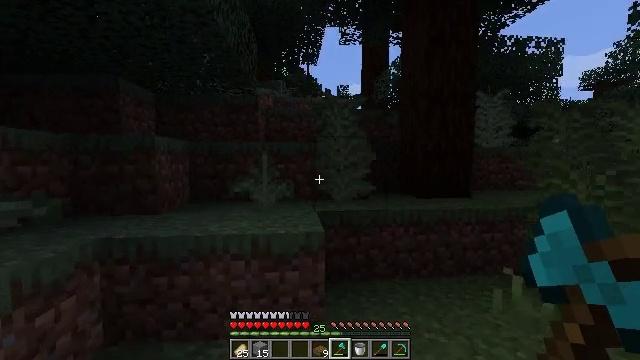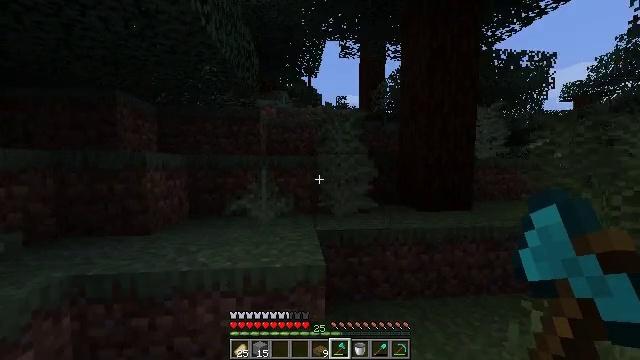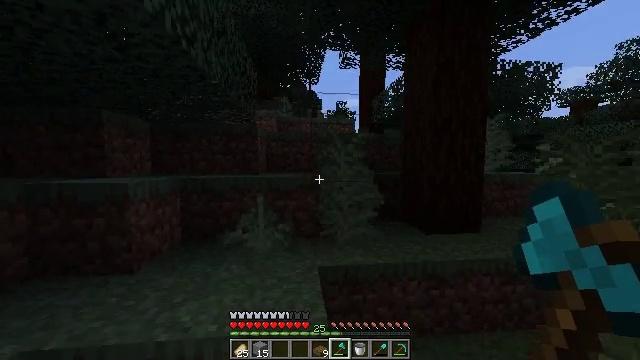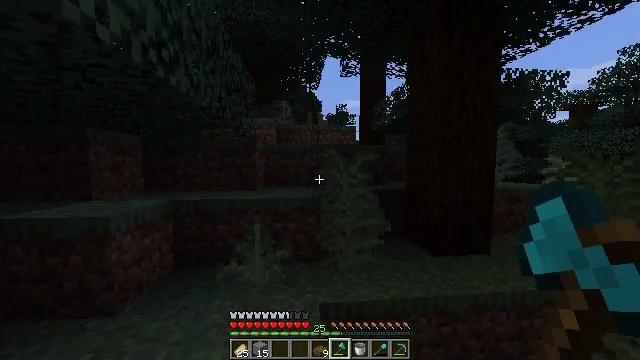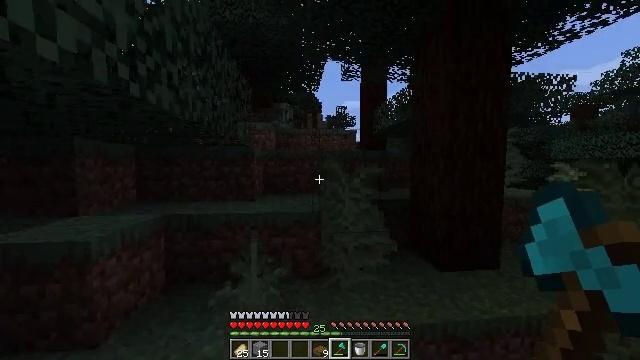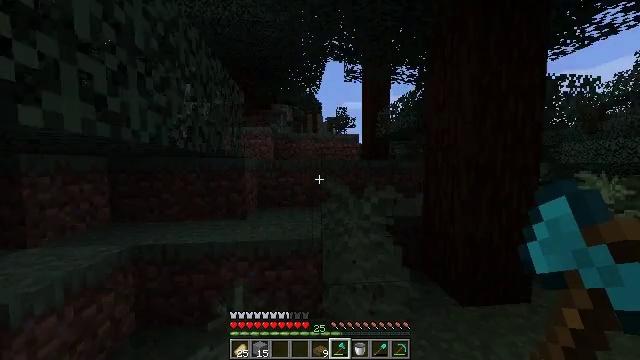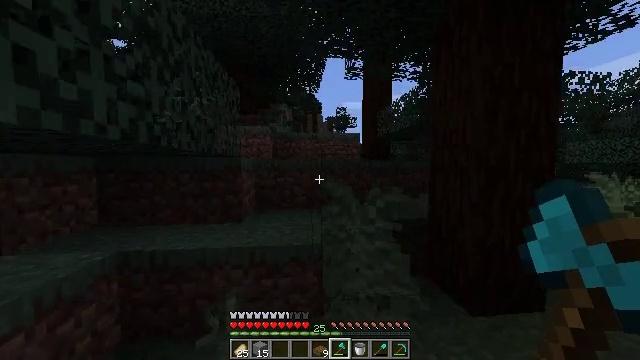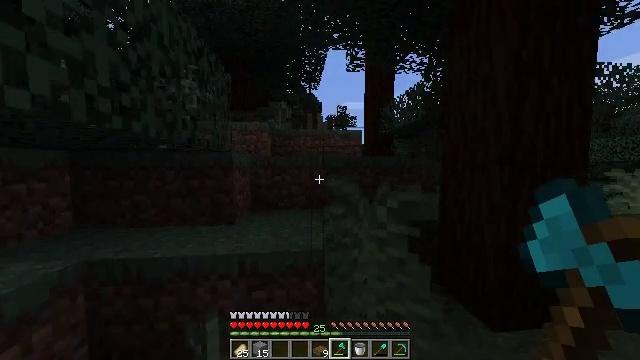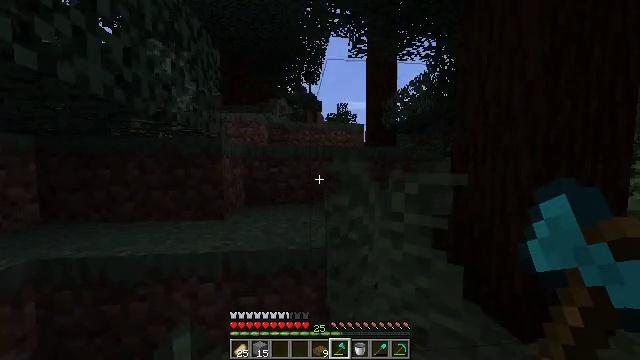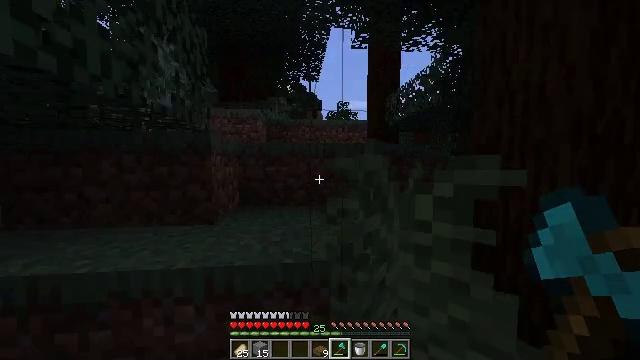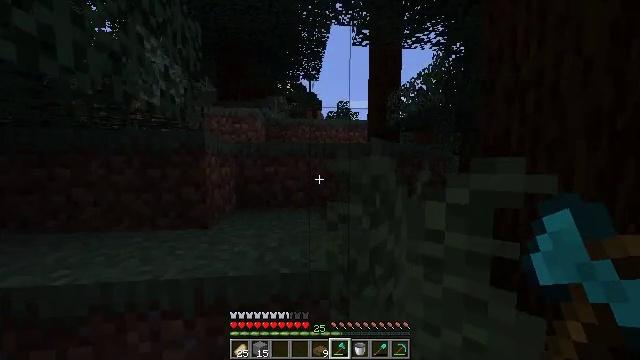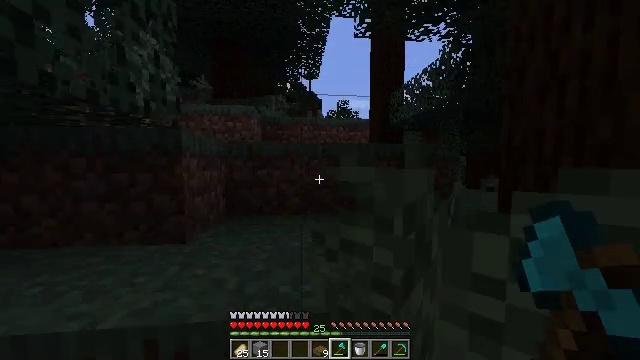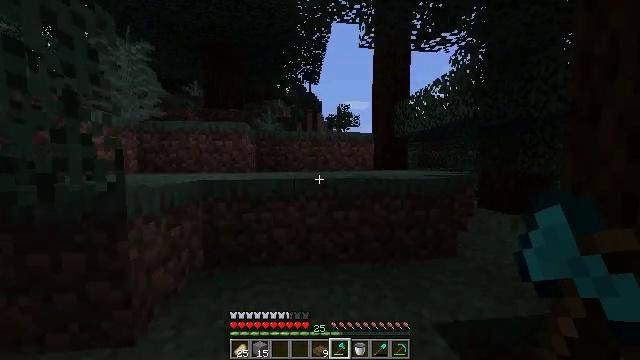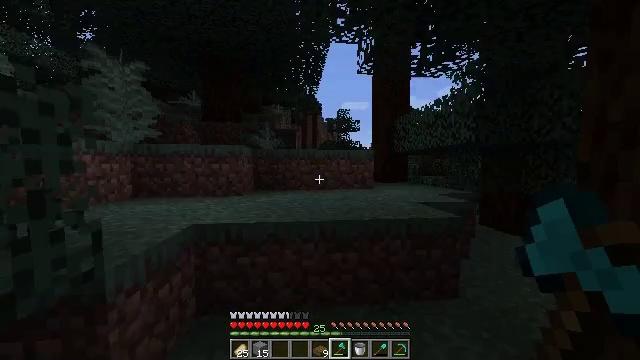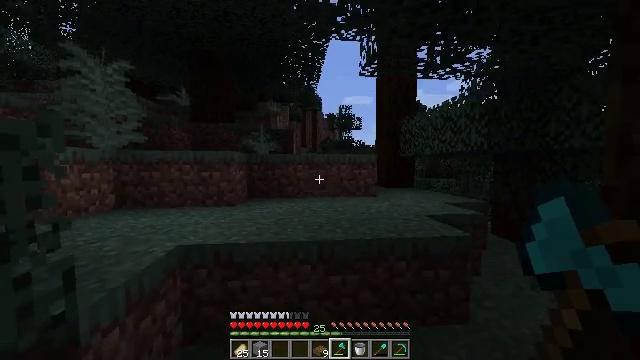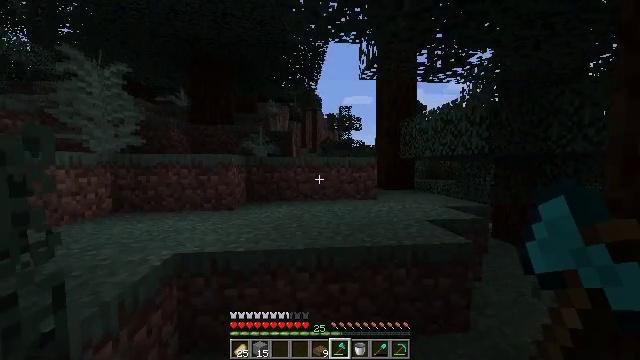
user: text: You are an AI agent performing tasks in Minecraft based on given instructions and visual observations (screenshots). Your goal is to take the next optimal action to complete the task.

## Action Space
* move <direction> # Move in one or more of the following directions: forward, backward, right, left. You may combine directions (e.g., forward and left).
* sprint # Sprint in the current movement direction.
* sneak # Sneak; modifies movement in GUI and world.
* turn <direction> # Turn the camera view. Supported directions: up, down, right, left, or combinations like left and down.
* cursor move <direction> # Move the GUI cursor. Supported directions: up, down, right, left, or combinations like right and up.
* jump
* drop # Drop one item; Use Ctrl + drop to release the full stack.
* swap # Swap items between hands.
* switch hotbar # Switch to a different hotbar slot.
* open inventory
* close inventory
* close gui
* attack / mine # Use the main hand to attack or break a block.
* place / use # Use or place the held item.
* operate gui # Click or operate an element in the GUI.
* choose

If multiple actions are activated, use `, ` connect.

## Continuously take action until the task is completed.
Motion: motion action
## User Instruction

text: Kill mobs.
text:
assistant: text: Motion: move forward, sprint, jump
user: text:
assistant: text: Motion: move forward, sprint, jump
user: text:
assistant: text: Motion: move forward, sprint, jump
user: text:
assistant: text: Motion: move forward, jump
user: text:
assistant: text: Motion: move forward, jump
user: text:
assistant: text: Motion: move forward, jump
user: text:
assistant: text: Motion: move forward, jump
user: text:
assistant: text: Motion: move forward, jump
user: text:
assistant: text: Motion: move forward, jump
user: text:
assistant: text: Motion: move forward, jump
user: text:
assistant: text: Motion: move forward, sprint, jump
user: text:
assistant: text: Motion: move forward, sprint, jump
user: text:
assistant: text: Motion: move forward, sprint, jump
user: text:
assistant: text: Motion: move forward, sprint, jump
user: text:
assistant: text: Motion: move forward, sprint, jump
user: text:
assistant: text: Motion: move forward, jump
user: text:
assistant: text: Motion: move forward, jump
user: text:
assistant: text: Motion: move forward, jump
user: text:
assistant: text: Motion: move forward, turn left, jump
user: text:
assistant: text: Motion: move forward, jump
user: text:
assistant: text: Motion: move forward, jump
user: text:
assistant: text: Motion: move forward, sprint, jump
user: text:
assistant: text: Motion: move forward, sprint, jump
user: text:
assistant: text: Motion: move forward, sprint, jump
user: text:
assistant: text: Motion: move forward, sprint, jump
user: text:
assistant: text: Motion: move forward, jump
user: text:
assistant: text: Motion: move forward, jump
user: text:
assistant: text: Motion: move forward, jump
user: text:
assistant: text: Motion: move forward, turn down, jump
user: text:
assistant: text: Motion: move forward, jump